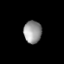
Tissue: lung
Cell type: Epithelial cells
Senescence score: 0.2272
Nuclear area (px): 389
Mean DAPI intensity: 152.843